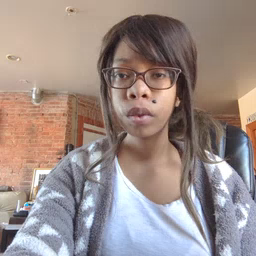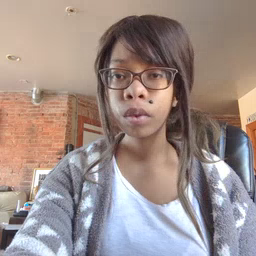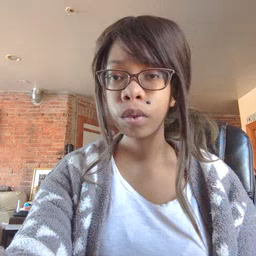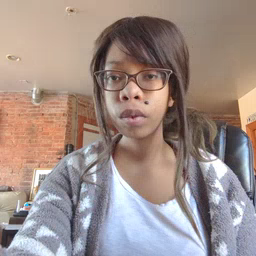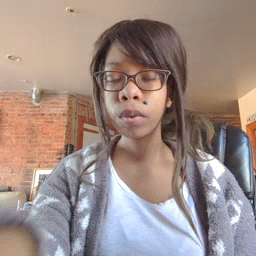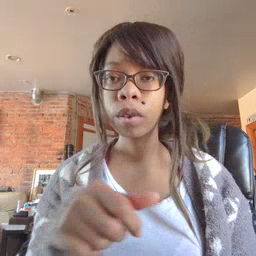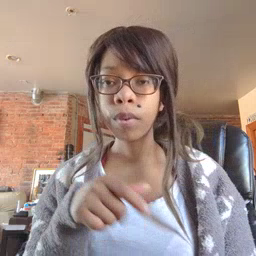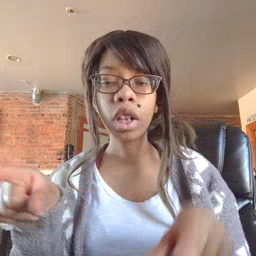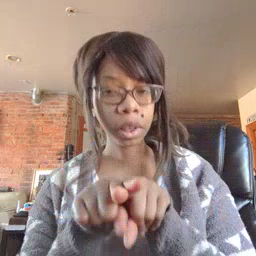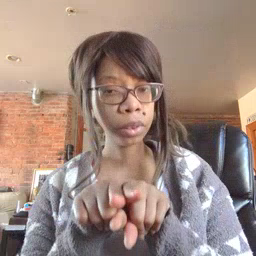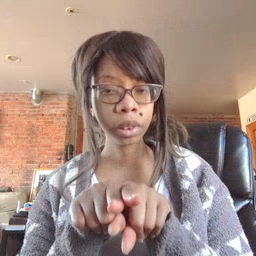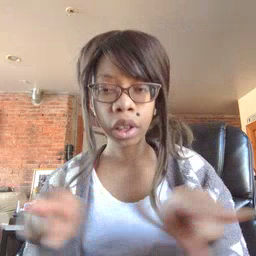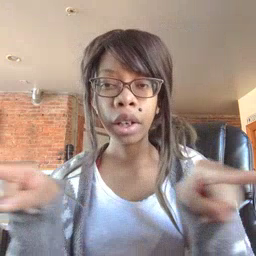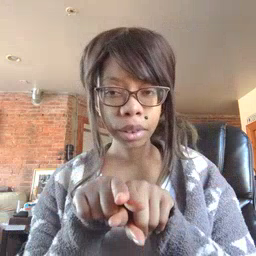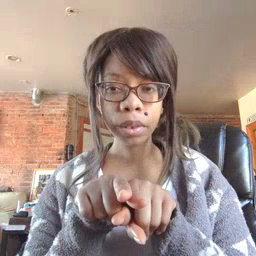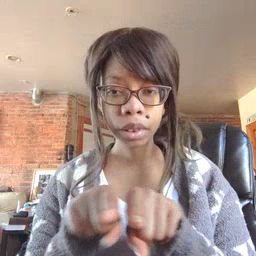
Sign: same